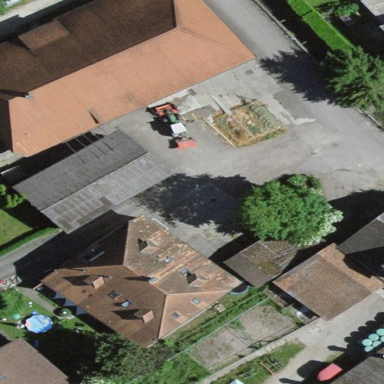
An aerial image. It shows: Farm building.